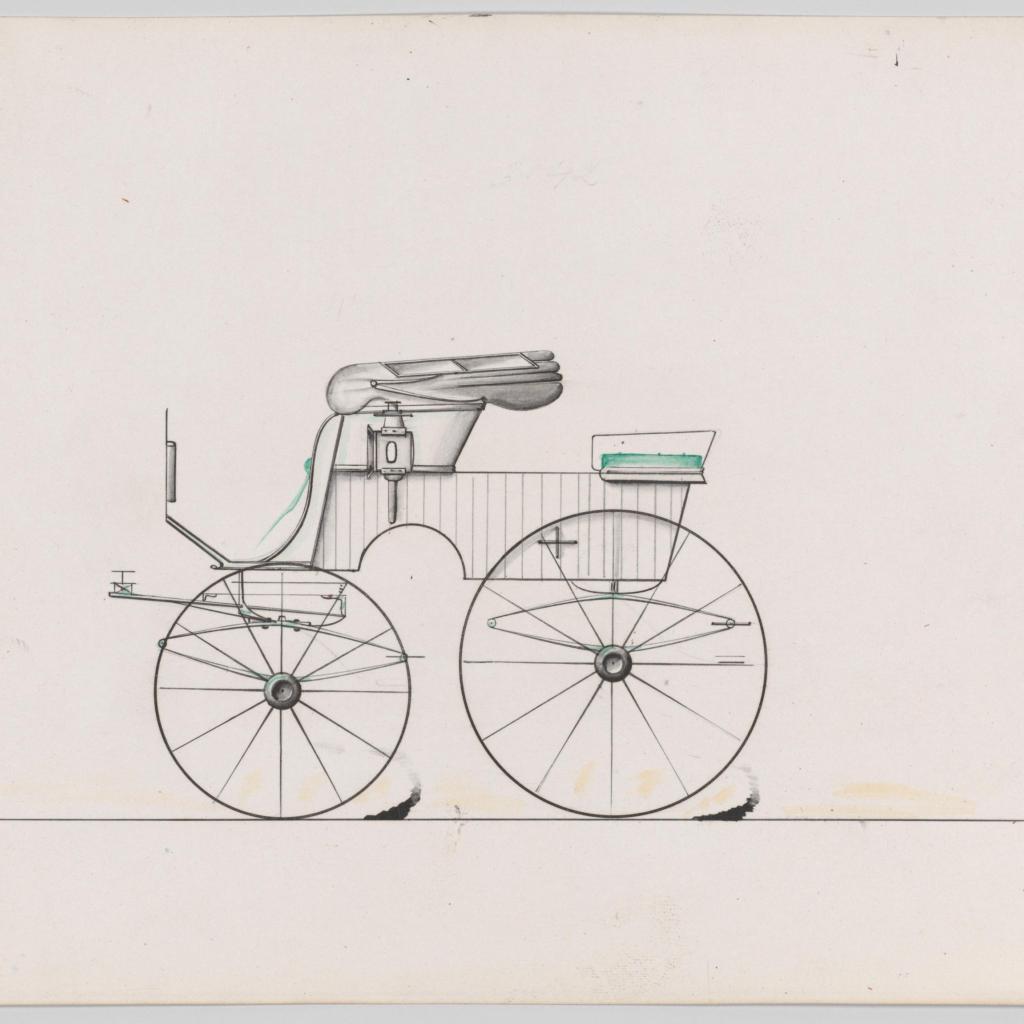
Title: Design for Stanhope Phaeton, no. 3042a
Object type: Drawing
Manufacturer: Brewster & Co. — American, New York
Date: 1874
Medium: Pen and black ink, watercolor and gouache
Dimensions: sheet: 6 3/16 x 9 5/16 in. (15.7 x 23.7 cm)
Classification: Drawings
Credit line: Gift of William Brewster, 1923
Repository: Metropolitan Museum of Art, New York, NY